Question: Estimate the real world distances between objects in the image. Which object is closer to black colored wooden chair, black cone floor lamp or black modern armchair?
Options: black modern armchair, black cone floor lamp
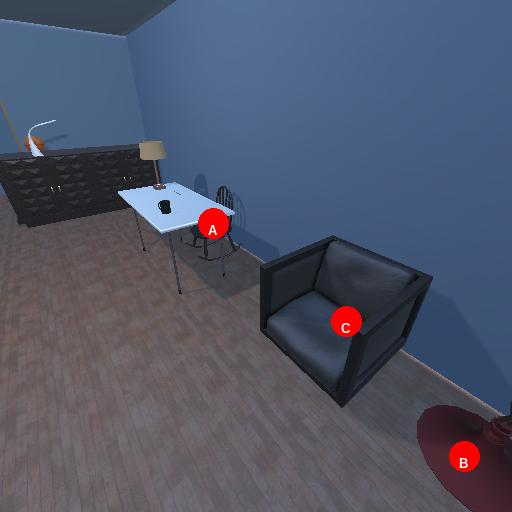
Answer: black modern armchair